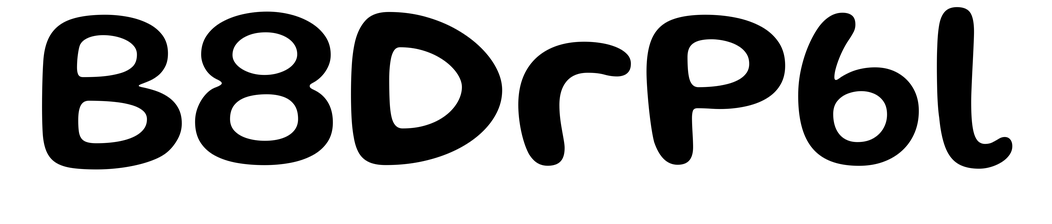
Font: Gluten_Medium